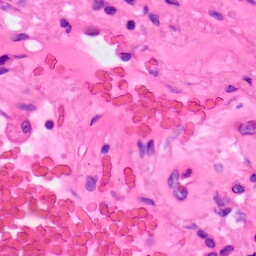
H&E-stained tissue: Lung